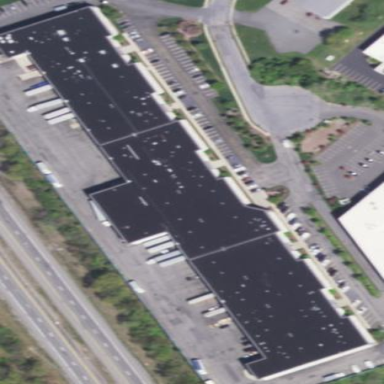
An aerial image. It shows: Commercial building.